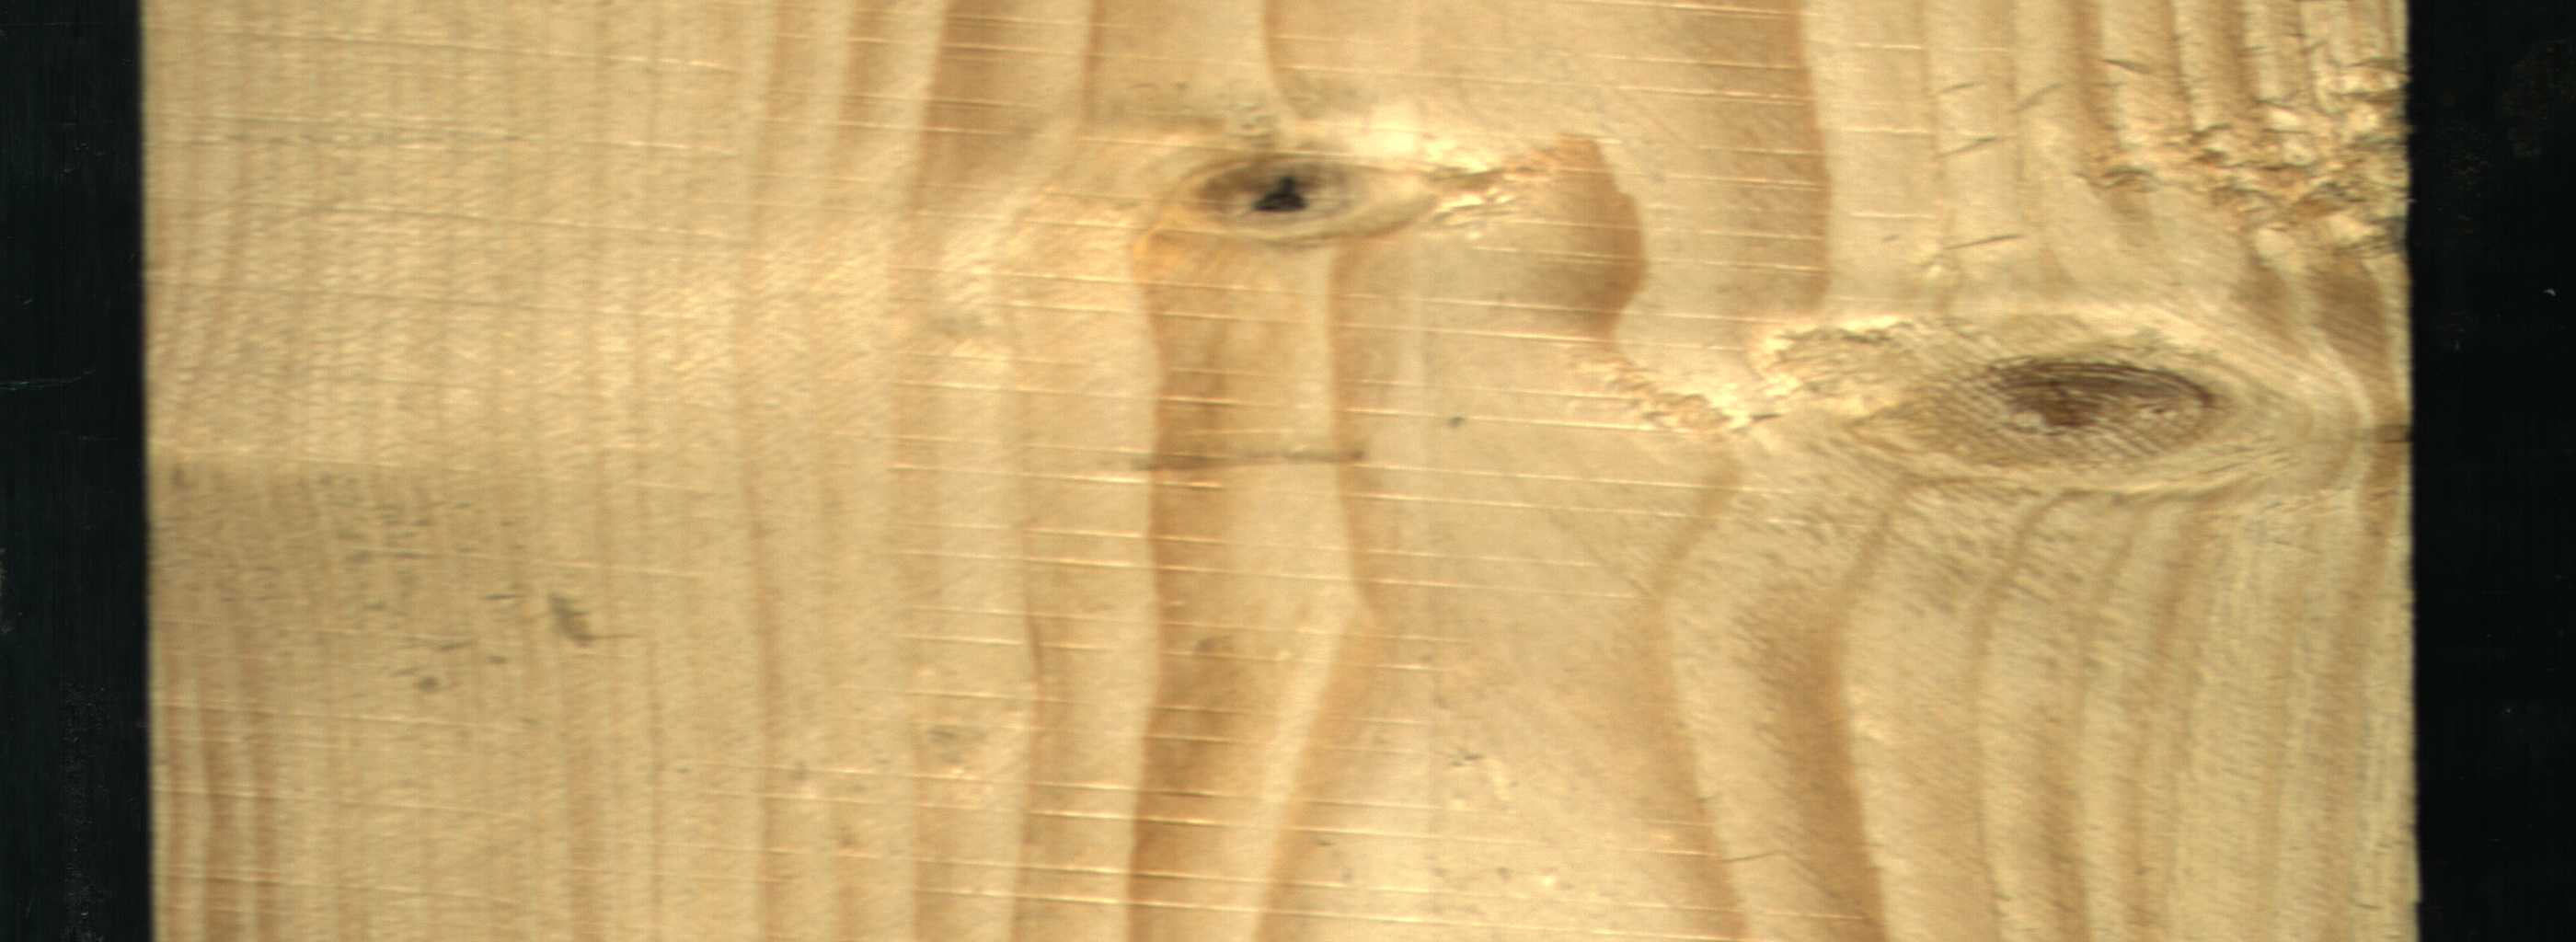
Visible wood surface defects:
Dead_Knot
Live_Knot